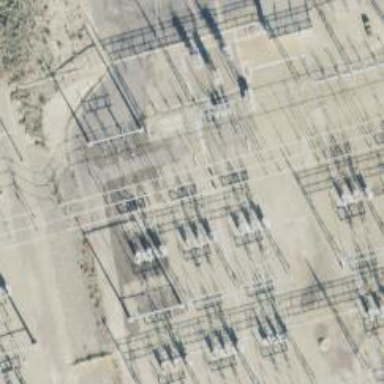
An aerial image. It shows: Switch for power supply.